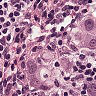
Metastatic tissue present: yes